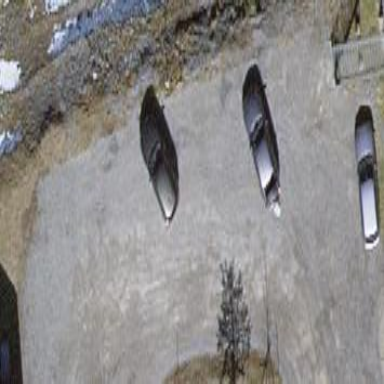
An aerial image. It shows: Parking area.